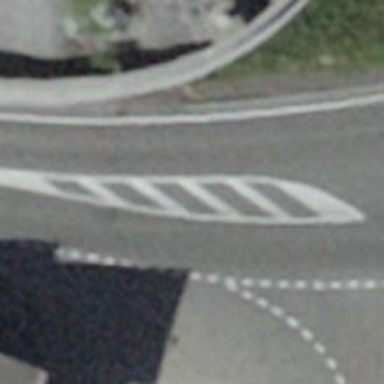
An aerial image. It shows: Tertiary road with asphalt surface and no sidewalks.